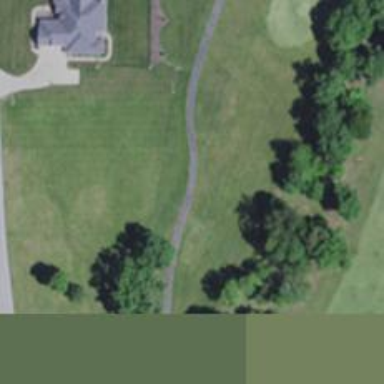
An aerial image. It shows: Path for both road and golf.